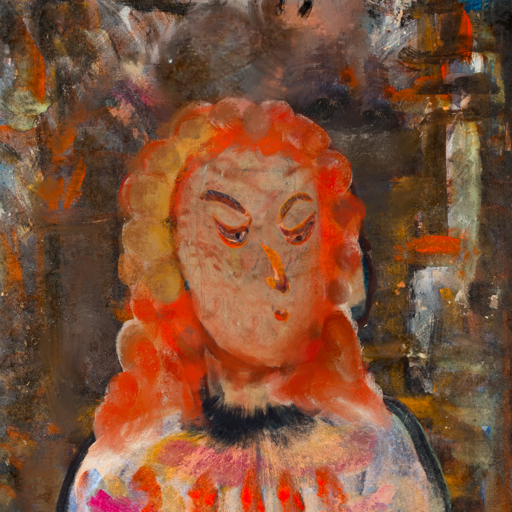
Background: GypsyQueen, Head And Neck Side: Orphan, Face Side: Hypocrite, Bust: Childish, Hair Side: Rupkatha, Head Accessory: Blank, Second Necklace: Blank, Necklace: Blank, Baby: Blank